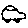
Label: car